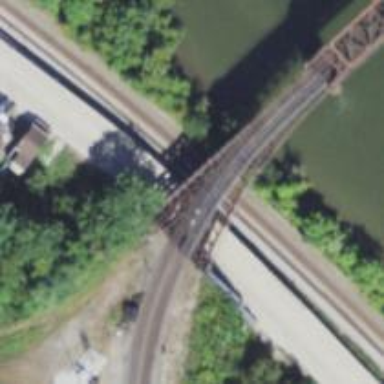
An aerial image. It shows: Disused railway bridge.